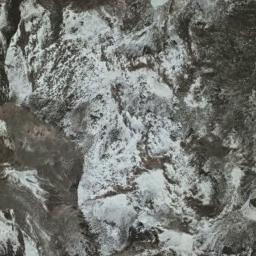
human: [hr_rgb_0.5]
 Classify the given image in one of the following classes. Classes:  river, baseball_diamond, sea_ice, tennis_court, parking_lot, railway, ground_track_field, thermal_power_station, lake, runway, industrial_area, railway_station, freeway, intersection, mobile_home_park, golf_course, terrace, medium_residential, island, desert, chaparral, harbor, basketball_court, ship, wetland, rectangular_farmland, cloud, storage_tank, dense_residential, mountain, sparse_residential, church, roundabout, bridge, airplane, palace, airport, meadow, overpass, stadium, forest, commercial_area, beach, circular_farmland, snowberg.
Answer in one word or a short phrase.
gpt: snowberg